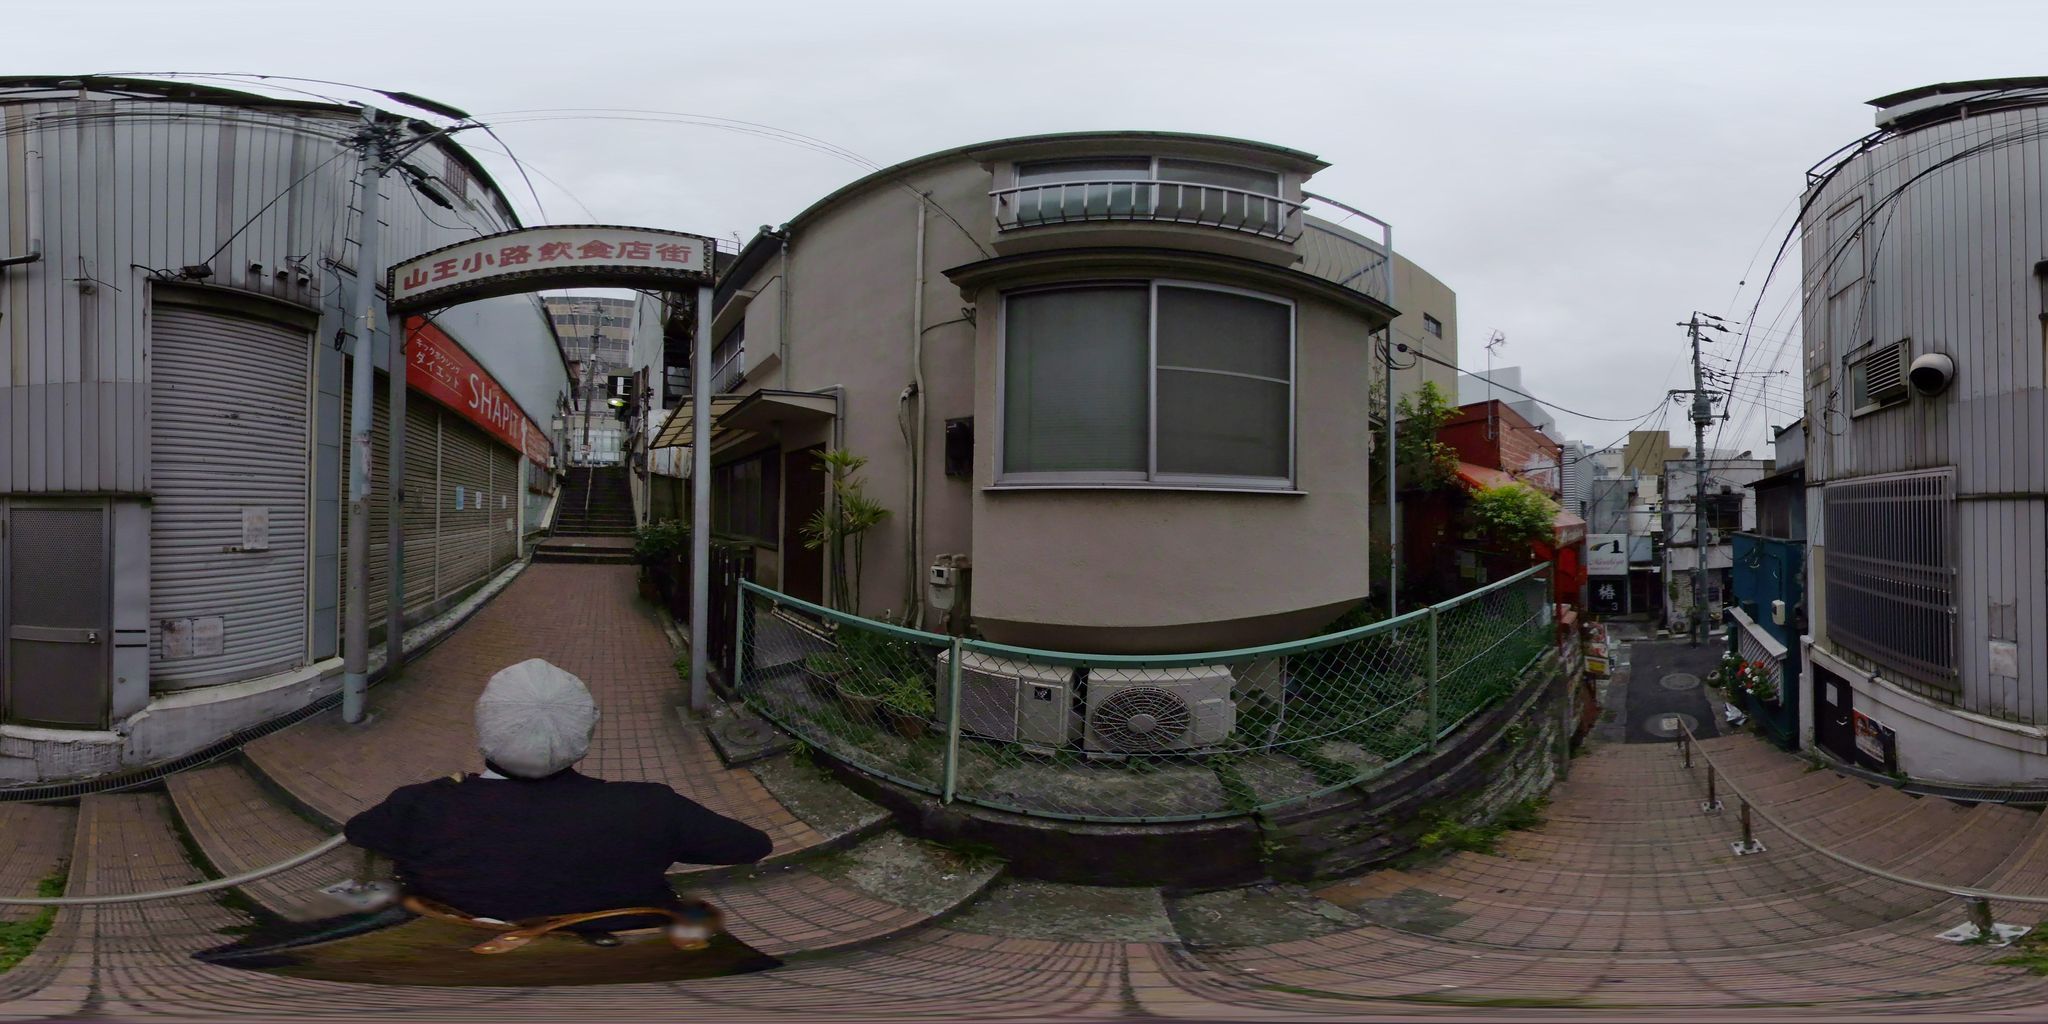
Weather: snowy
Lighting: day
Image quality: good
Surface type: walking surface
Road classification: steps, footway, path
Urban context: urban centre
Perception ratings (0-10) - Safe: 1.58, Lively: 4.99, Beautiful: 3.2, Boring: 2.11, Depressing: 7.63, Wealthy: 4.93